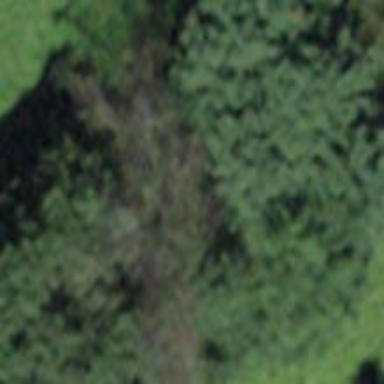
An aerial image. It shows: Forest area.